Question: I have an imageview and i want to put in the right a textview, but that will stay centered verticaly, so I can make my custom listview.
This photo can explain better:

My code
'''
<?xml version="1.0" encoding="utf-8"?>
<RelativeLayout xmlns:android="http://schemas.android.com/apk/res/android"
android:layout_width="match_parent"
android:layout_height="match_parent"
android:gravity="top" >
<ImageView
android:id="@+id/imageView1"
android:layout_width="wrap_content"
android:layout_height="wrap_content"
android:layout_alignParentLeft="true"
android:layout_alignParentTop="true"
android:src="@drawable/icon1" />
<TextView
android:id="@+id/textView1"
android:layout_width="wrap_content"
android:layout_height="wrap_content"
android:layout_alignParentTop="true"
android:layout_toRightOf="@+id/imageView1"
android:text="Large Text"
android:textAppearance="?android:attr/textAppearanceLarge" />
</RelativeLayout>
'''
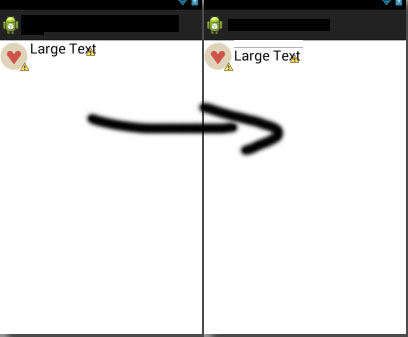
Answer: Set your TextView's attribute
'''
android:layout_centerVertical="true"
'''
It would be even better if you set your image as a compound drawable inside the TextView (to the left of it):
'''
android:drawableLeft="@drawable/icon1"
android:drawablePadding="8dp"
'''
The two lines above are in the TextView definition and completely replace your ImageView.
This is a best practice and increases the overall performance, by flattening your layout hierarchy.
And remove the 'android:gravity="top"' attribute in the parent.
Also, to make this the item row of a ListView, this 'android:layout_height="match_parent"' should be 'android:layout_height="wrap_content"'